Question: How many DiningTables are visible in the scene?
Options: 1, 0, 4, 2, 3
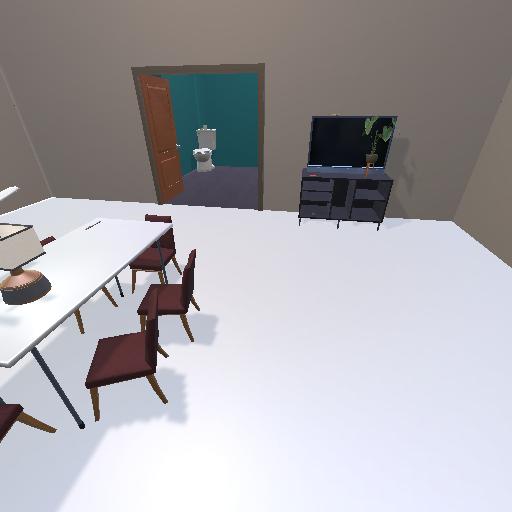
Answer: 1